Field crop: maize
Growth stage: 2
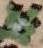
Species: chenopodium